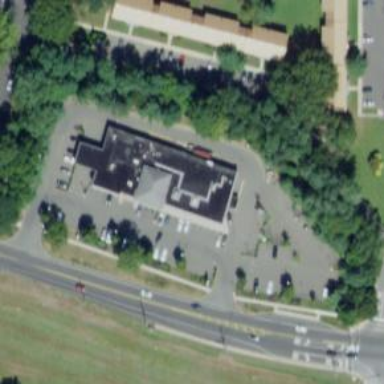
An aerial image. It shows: Pharmacy providing healthcare services.